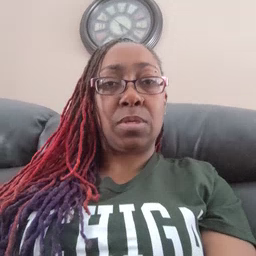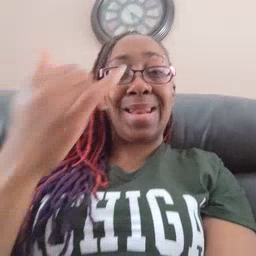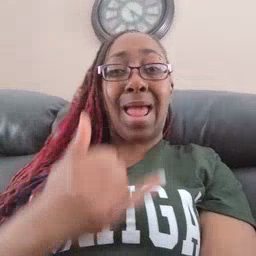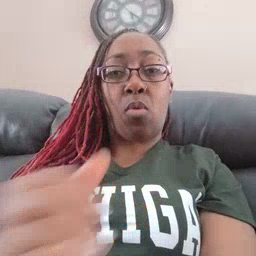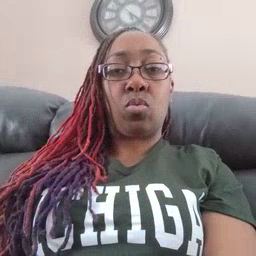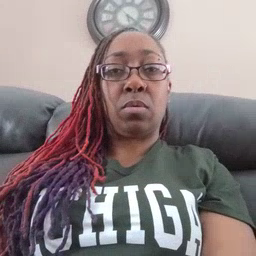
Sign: now